Interaction volume radius: 10 \u00c5
Interaction volume height: 15 \u00c5
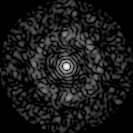
Disorder parameter: 0.8543